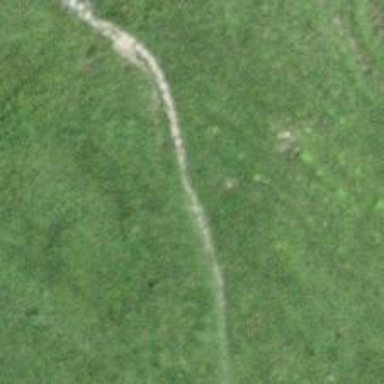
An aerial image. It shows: Path.